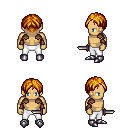
a pixel art fantasy rpg character, male body template, human, tanned skin, leather shoulder armor, white pants, dark blonde parted hairstyle, cloth bracers, metal boots, dagger, four views (front, back, left, right), 2x2 character sprite sheet, small pixel art, hard edges, no anti-aliasing